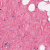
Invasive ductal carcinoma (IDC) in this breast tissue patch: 0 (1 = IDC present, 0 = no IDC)